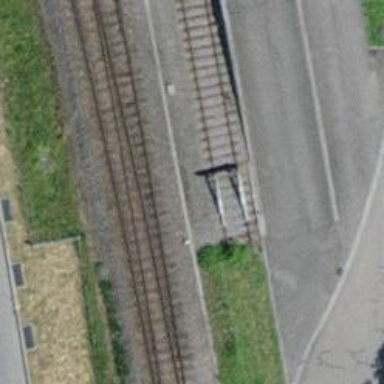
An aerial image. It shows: Railway yard with one track.